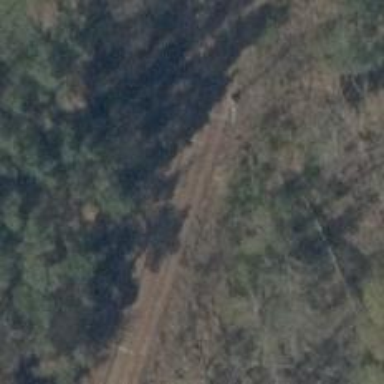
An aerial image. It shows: Single-track electrified railway spur with contact line for service.